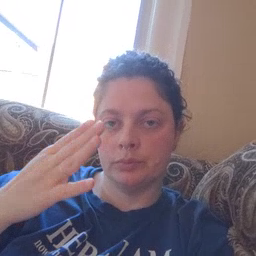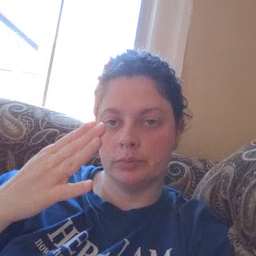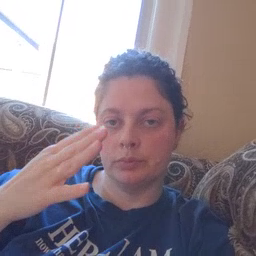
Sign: blue